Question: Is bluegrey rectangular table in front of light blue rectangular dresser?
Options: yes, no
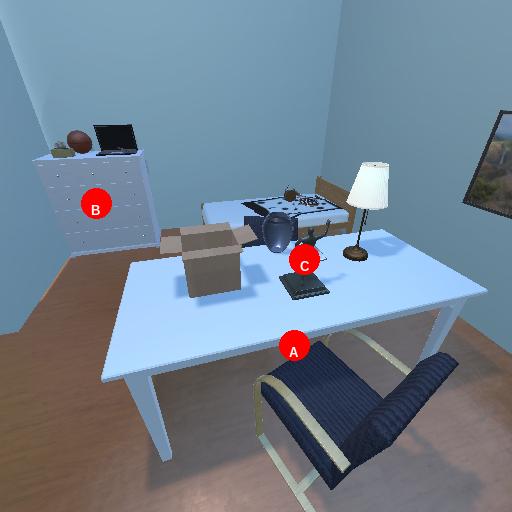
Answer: yes